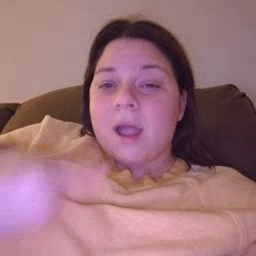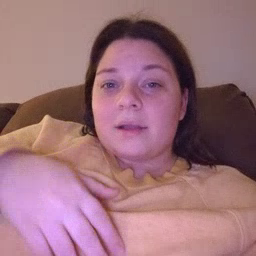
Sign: hide